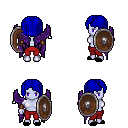
a pixel art fantasy rpg character, female body template, dark elf, purple skin, purple wings, red pants, blue pageboy hairstyle, cloth bracers, black slippers, shield, four views (front, back, left, right), 2x2 character sprite sheet, small pixel art, hard edges, no anti-aliasing